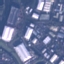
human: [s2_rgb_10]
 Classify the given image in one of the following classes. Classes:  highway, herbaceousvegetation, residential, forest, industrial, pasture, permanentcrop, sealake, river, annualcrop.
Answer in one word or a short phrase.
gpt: Industrial